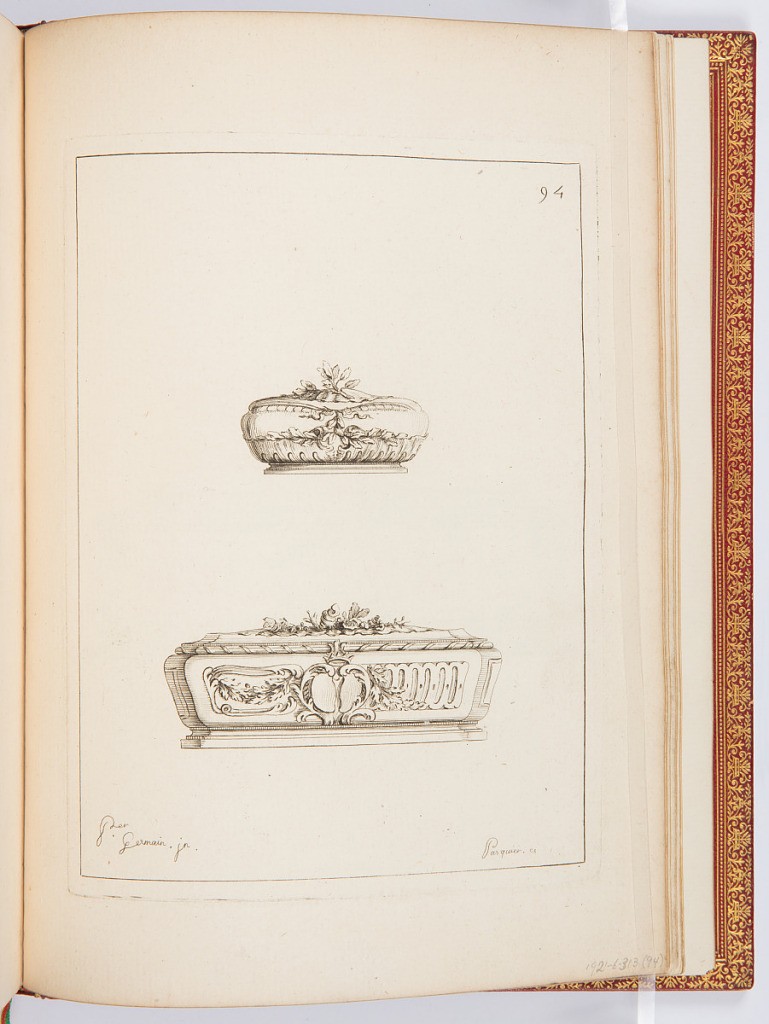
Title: Coffre à Bijoux, pot à pâte
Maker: Pierre Germain, French, 1703 - 1783
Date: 1748
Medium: Etching on laid paper
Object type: Print
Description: Designs for two jewel boxes. The top one is decorated with ornament motifs including a branch finial, ribbon and fluting; the lower box is decorated with shells, ribbon twist, garland, and rinceaux. The plate is signed and numbered.